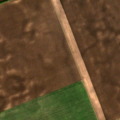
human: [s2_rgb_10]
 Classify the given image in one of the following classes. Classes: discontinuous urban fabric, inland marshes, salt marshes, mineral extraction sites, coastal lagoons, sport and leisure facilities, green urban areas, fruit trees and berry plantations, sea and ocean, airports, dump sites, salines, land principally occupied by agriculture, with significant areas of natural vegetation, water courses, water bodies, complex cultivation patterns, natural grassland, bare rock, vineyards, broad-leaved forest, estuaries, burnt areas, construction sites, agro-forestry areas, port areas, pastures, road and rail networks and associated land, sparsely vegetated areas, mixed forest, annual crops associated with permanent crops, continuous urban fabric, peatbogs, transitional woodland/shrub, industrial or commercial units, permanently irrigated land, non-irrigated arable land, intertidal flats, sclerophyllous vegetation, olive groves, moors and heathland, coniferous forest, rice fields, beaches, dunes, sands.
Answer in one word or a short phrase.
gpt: non-irrigated arable land